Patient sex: M
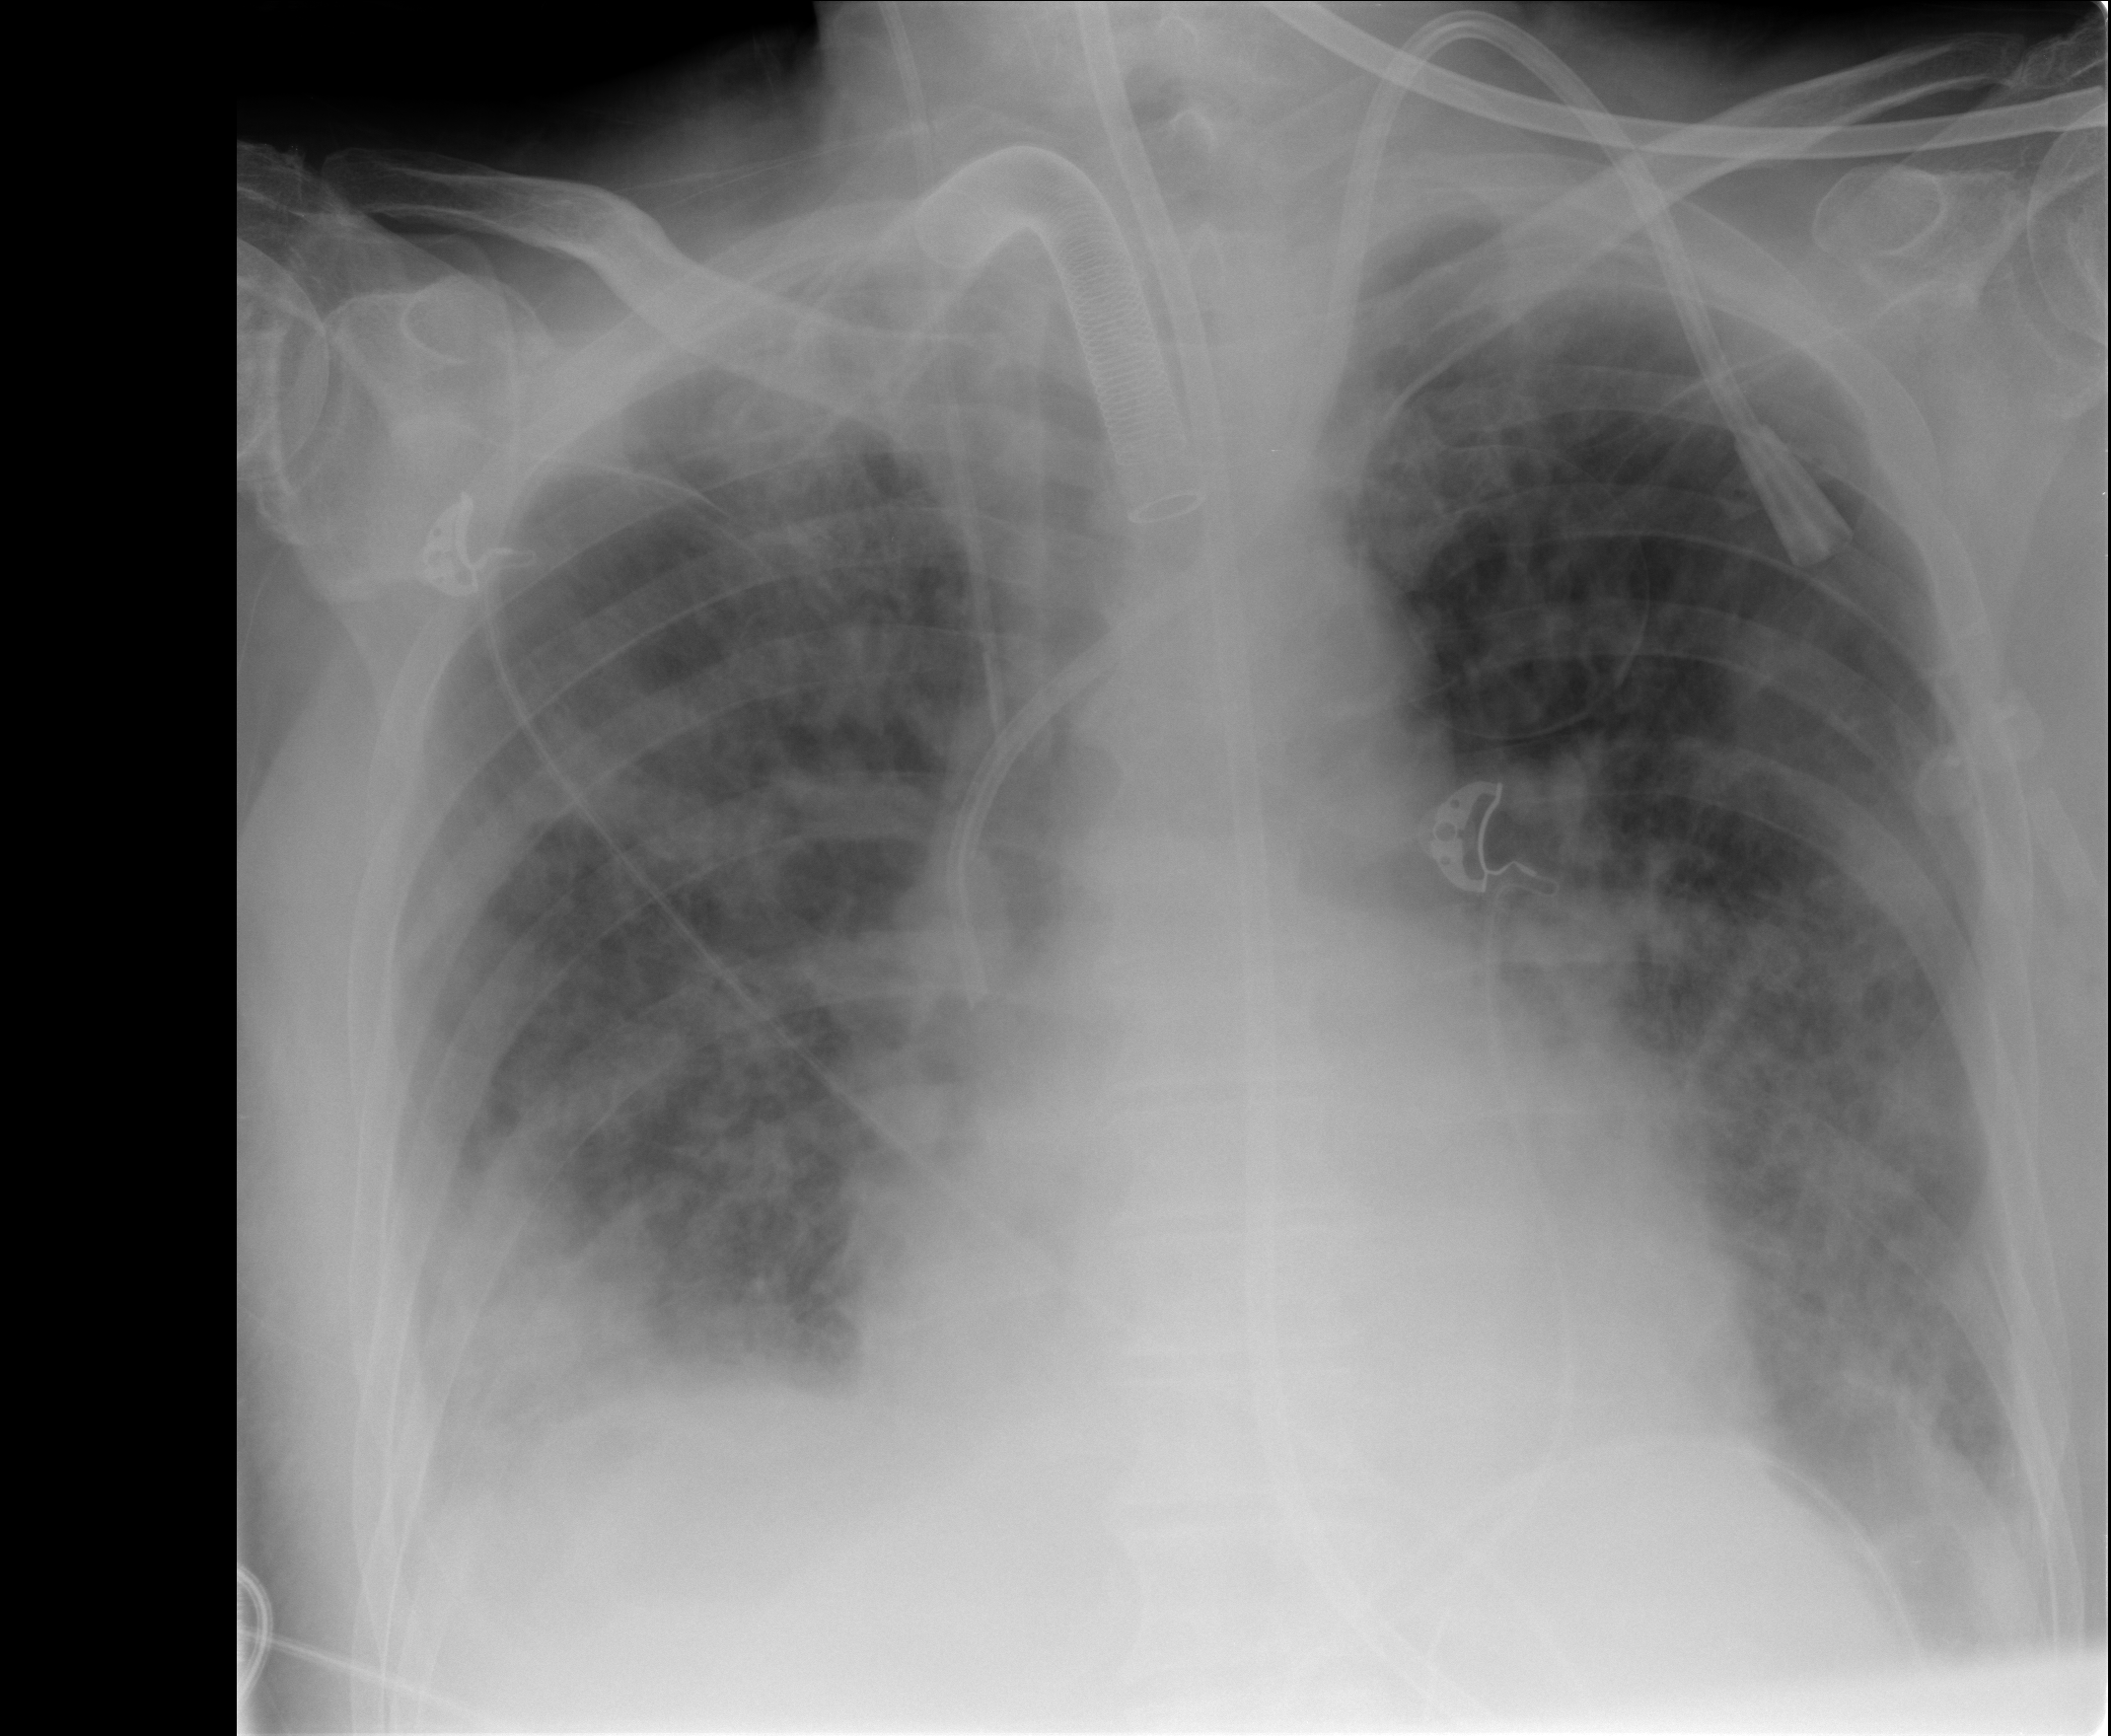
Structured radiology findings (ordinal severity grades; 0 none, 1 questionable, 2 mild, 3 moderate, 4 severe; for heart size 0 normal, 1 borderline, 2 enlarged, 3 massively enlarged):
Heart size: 0
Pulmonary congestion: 2
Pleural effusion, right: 2
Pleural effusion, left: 2
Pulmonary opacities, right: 3
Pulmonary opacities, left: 3
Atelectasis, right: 2
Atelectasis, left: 3